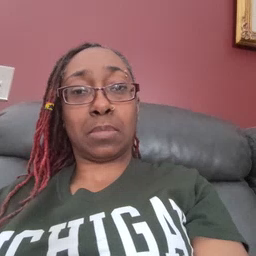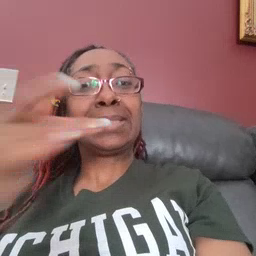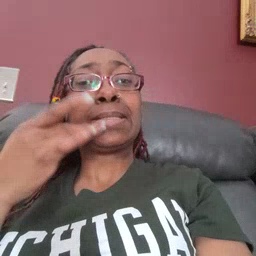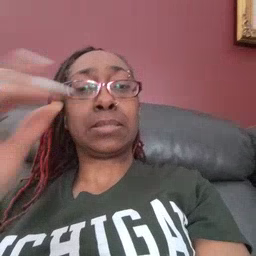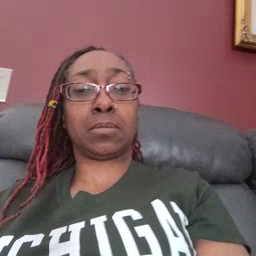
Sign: taste